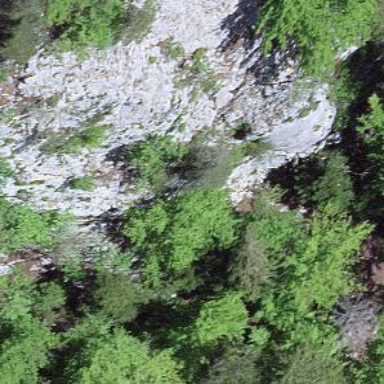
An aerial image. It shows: Natural cliff.